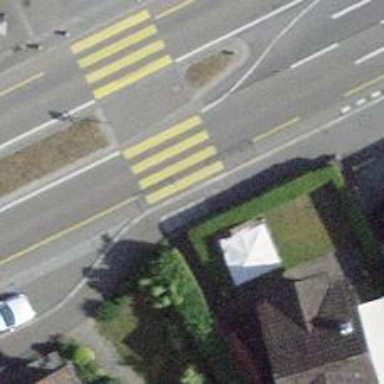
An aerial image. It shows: Kerb serving as barrier.